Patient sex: M
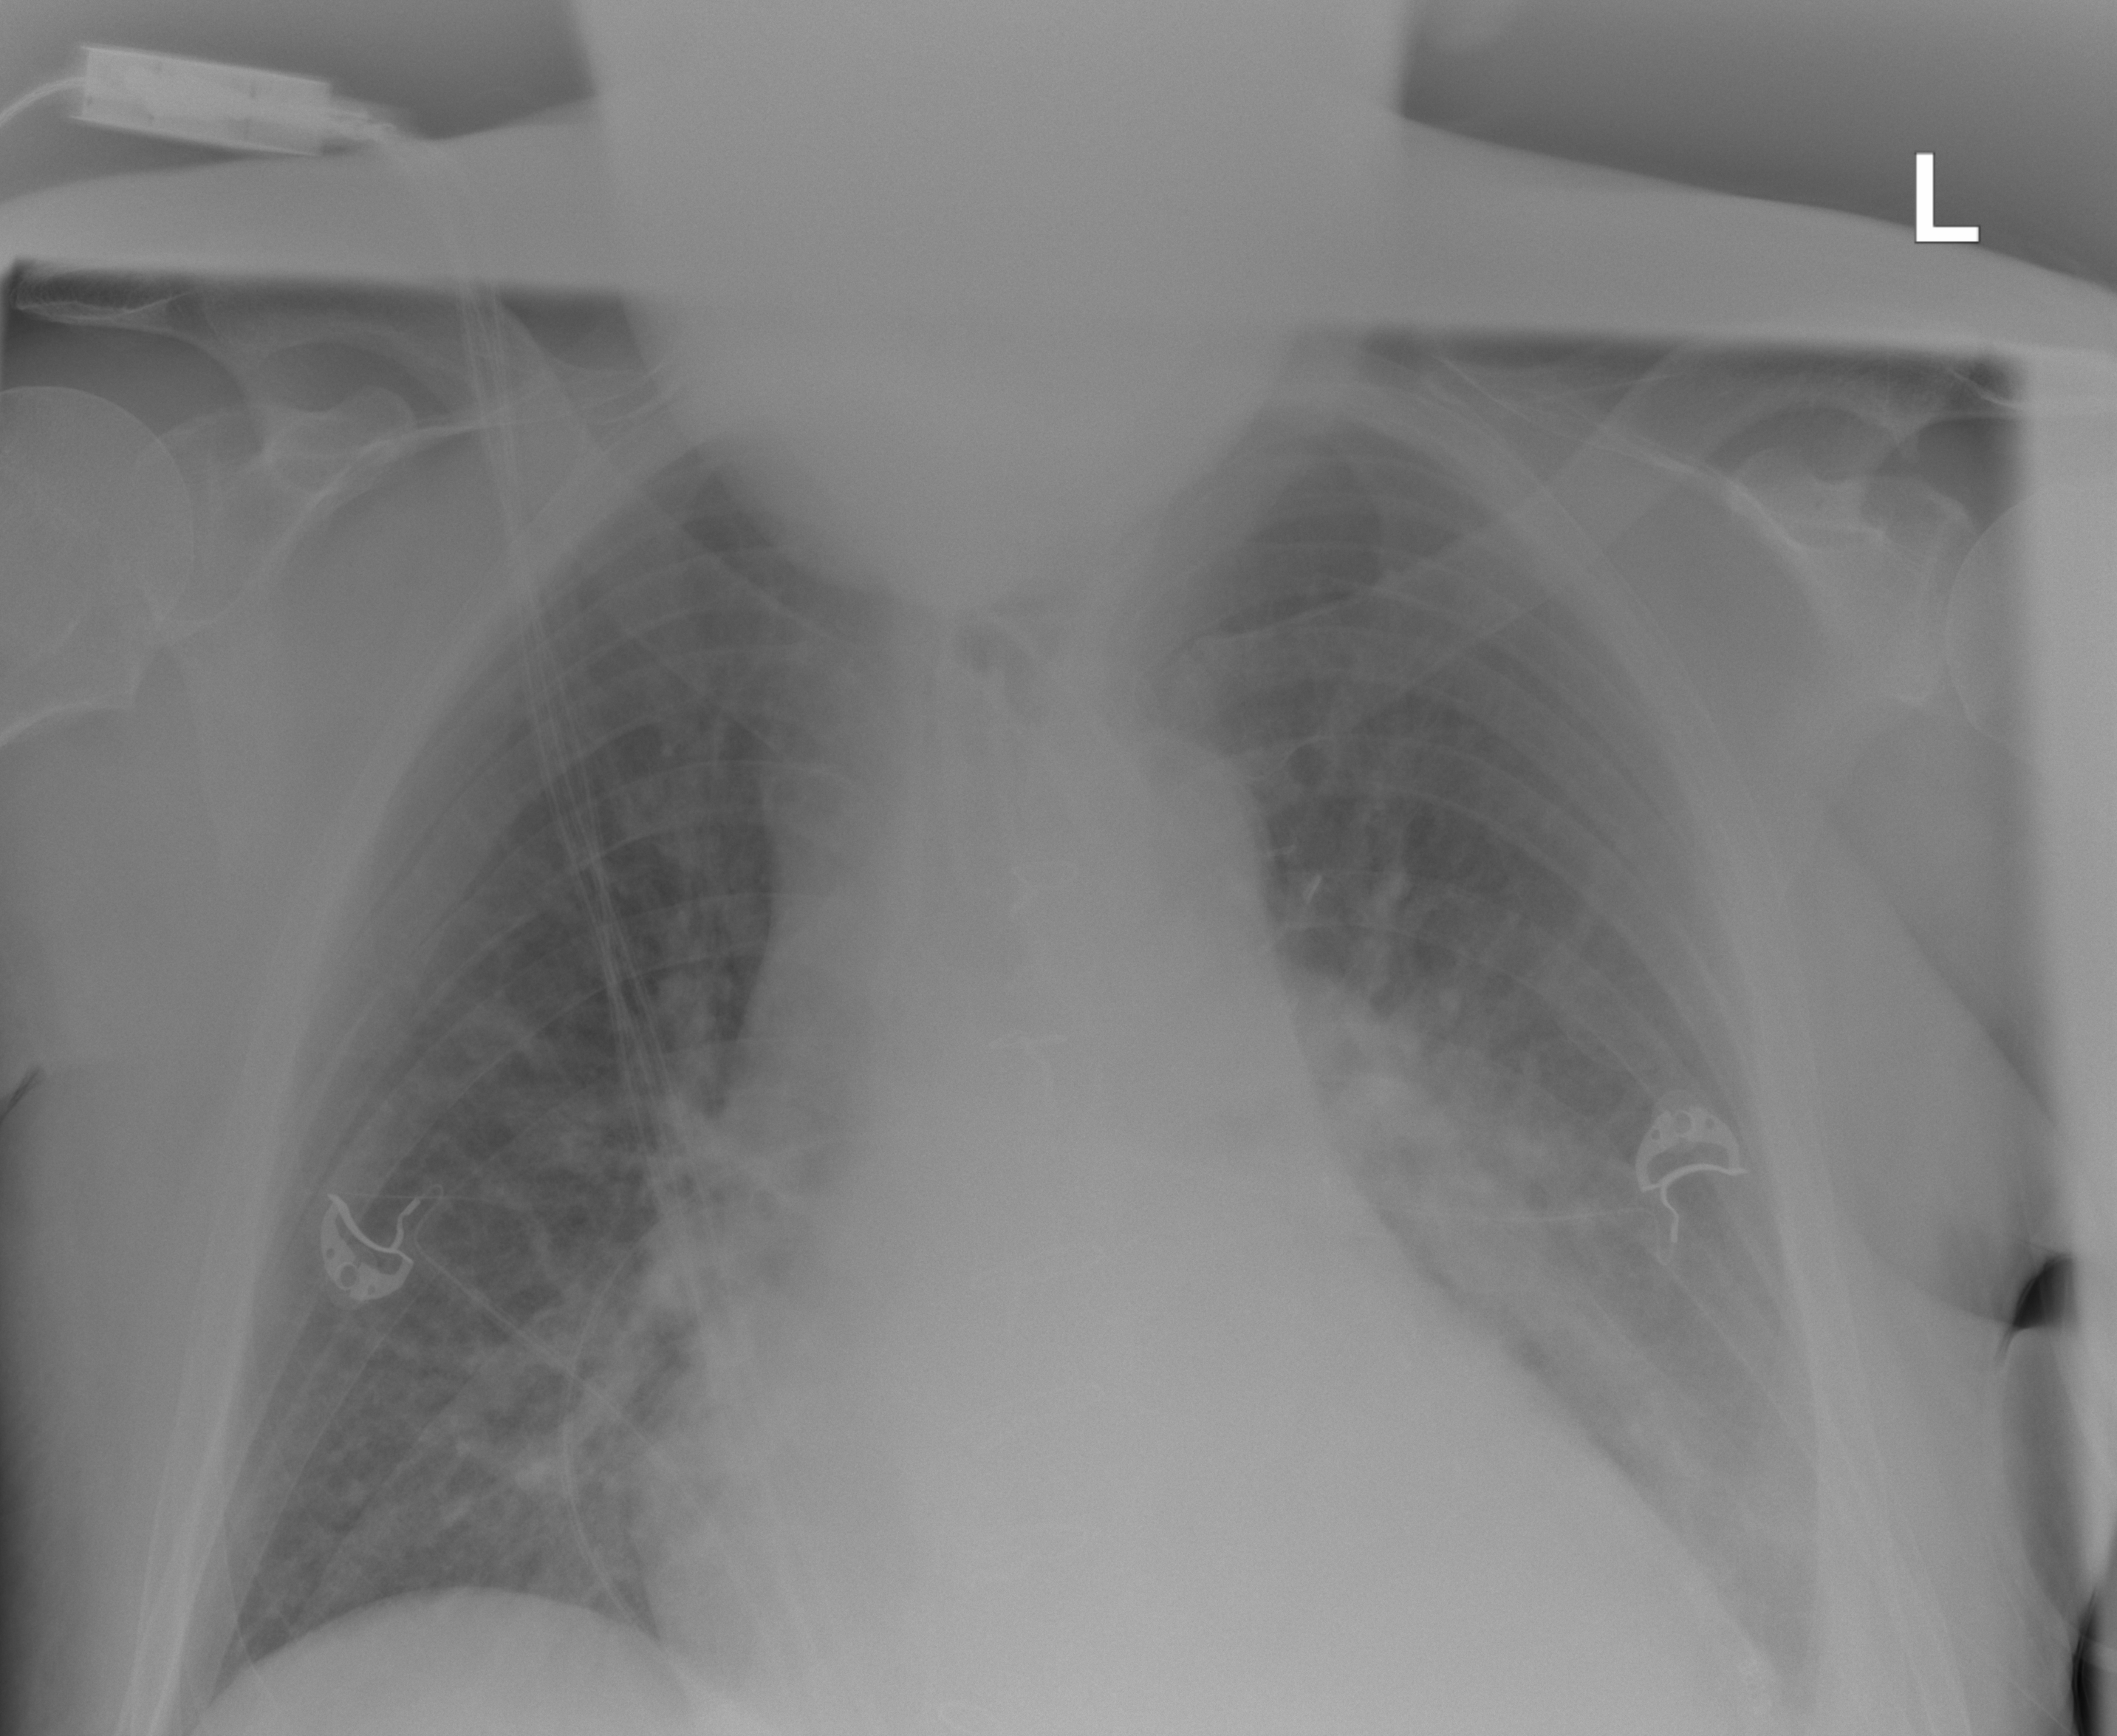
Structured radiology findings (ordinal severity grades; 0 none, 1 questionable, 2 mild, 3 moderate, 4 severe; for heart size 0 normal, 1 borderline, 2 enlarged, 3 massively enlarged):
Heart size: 2
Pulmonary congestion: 2
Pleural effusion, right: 0
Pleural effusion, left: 2
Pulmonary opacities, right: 1
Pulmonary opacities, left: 2
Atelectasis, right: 2
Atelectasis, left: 2